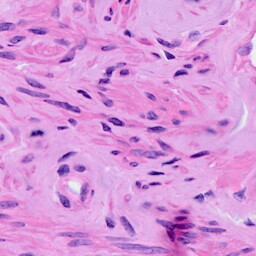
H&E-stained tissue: Ovarian